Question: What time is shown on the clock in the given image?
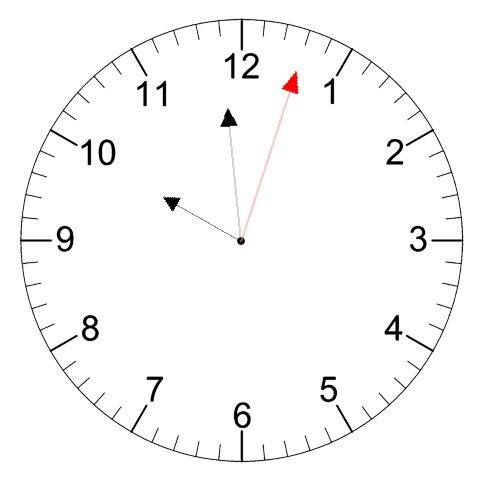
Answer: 09:59:03